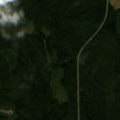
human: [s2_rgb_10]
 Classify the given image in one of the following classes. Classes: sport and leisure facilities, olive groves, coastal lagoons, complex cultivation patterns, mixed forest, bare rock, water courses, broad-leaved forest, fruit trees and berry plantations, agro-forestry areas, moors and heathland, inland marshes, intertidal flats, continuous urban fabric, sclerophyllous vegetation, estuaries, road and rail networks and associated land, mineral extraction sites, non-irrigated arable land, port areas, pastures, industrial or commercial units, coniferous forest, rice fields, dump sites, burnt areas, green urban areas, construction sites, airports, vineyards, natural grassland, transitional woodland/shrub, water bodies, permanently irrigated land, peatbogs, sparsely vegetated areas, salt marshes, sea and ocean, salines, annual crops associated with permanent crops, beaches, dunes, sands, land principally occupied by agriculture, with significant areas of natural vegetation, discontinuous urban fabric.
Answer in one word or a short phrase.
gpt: coniferous forest